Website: crate-barrel
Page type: payment
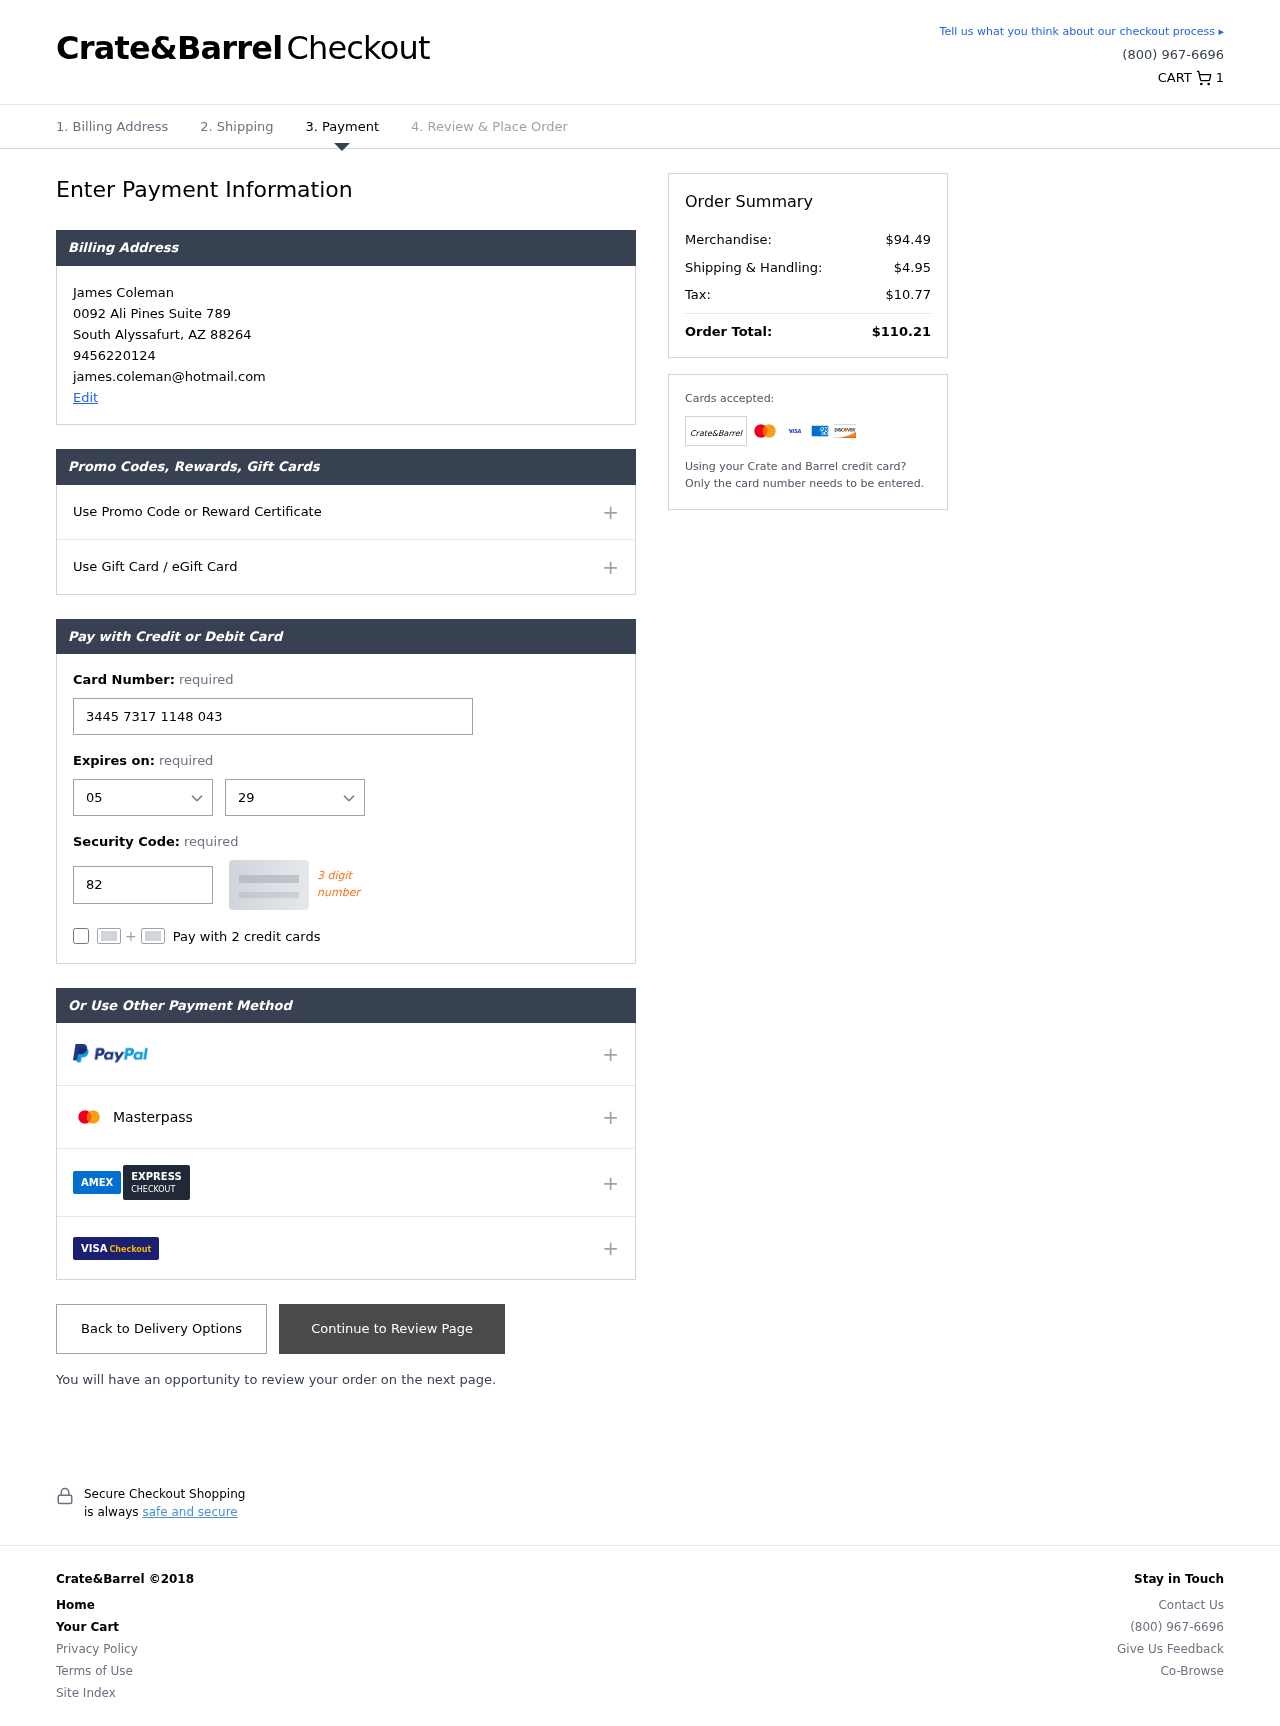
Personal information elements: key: PII_CARD_CVV
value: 8204
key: PII_CARD_EXPIRY_MONTH
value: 05
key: PII_CARD_EXPIRY_YEAR
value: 29
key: PII_CARD_NUMBER
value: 3445 7317 1148 043
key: PII_CITY
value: South Alyssafurt
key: PII_EMAIL
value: james.coleman@hotmail.com
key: PII_FULLNAME
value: James Coleman
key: PII_PHONE
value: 9456220124
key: PII_POSTCODE
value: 88264
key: PII_STATE_ABBR
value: AZ
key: PII_STREET
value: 0092 Ali Pines Suite 789
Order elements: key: ORDER_NUM_ITEMS
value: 1
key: ORDER_SUBTOTAL
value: $94.49
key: ORDER_SHIPPING_COST
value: $4.95
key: ORDER_TAX
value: $10.77
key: ORDER_TOTAL
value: $110.21